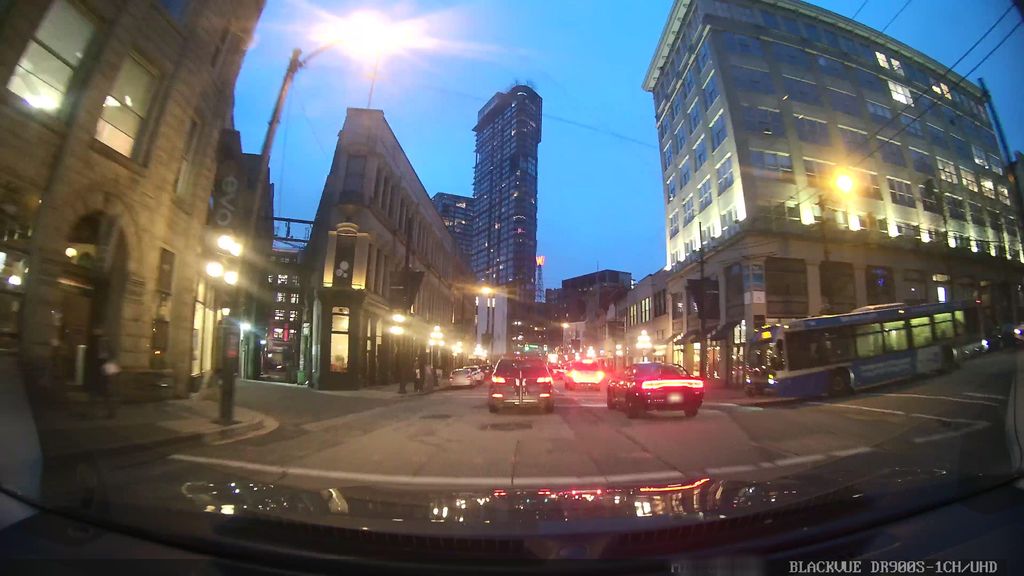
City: vancouver